Question: I'm trying to read out a file.
This file has multiple attributes of a specific Object, which is not relevant right now.
But these attributes are seperated with a '+' sign.
Now, when I try to read them out and use a Delimiter for the +, I get the error: 'Dangling meta character '+' near index 0'
Note: the file starts with a '1' (id of object in database) and not with a '+'
This is the code I have been using:
'''
public void doImport() throws FileNotFoundException, IOException{
file = new File(document);
Scanner fileIn = new Scanner(file);
while(fileIn.hasNextLine()){
//reading a single line of the file
String line = fileIn.nextLine();
Scanner scan = new Scanner(line);
//setting the delimiter
scan.useDelimiter("+");
while(scan.hasNext()){
//printing contents, split by a +
System.out.println(scan.next());
}
String string = fileIn.nextLine();
System.out.println(string);
}
fileIn.close();
}
'''
The Content of the File:
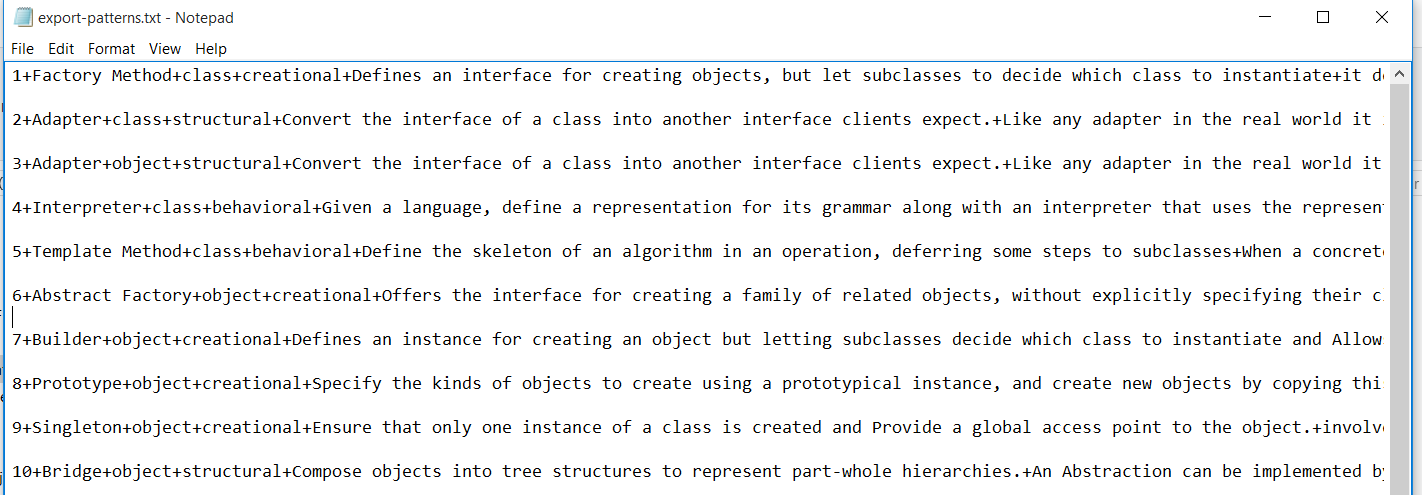
Answer: Delimiter expects a regex pattern, so in this case you should use:
'scan.useDelimiter("\+");'
The + sign in regex means you want 1 or more matches e.g. '[a-z]+' meaning one or more letters from a to z.